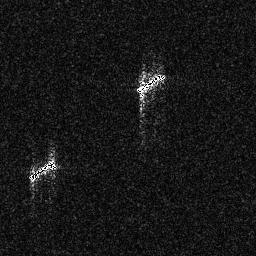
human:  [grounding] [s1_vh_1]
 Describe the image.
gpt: In the satellite image, there is  <ref>1 medium ship </ref> <box>[[52, 27, 64, 36, 0]]</box> located at center,  <ref>1 medium ship </ref> <box>[[10, 61, 21, 70, 0]]</box> located at left.